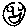
Label: smiley face